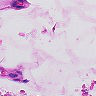
Metastatic tissue present: no